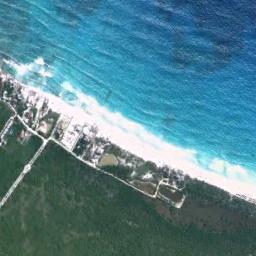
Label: beach